Field crop: maize
Growth stage: 2
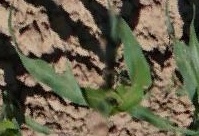
Species: maize